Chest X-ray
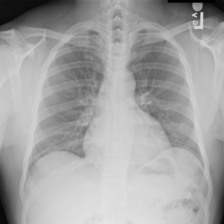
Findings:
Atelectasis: negative
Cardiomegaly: negative
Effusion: negative
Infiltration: negative
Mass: negative
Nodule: negative
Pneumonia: negative
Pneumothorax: negative
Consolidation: negative
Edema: negative
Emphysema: negative
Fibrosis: negative
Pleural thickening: negative
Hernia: negative